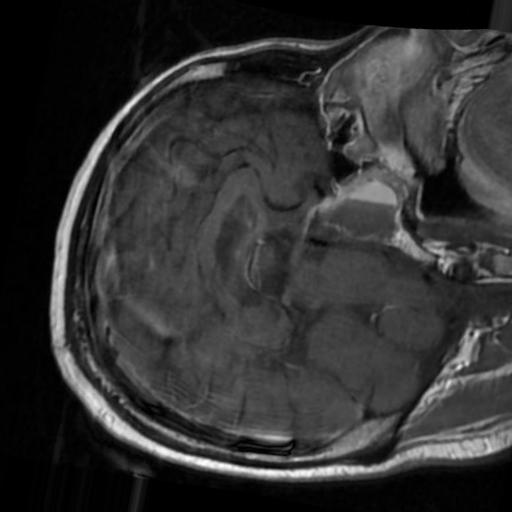
Label: brain_tumor